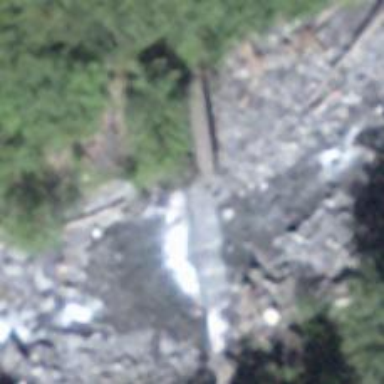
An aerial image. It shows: Check dam at location with retaining wall.